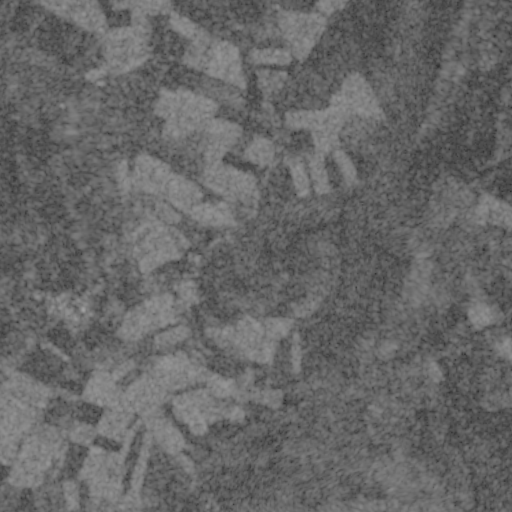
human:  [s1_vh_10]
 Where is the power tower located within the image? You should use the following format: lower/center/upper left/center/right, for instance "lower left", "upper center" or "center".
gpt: The power tower is located in the upper left of the image.
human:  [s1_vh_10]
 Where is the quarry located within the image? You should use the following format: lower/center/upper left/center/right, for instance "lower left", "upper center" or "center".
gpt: The quarry is located in the lower center of the image.
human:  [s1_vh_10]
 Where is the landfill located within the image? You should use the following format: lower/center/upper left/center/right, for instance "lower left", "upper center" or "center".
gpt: There is no landfill in the image.

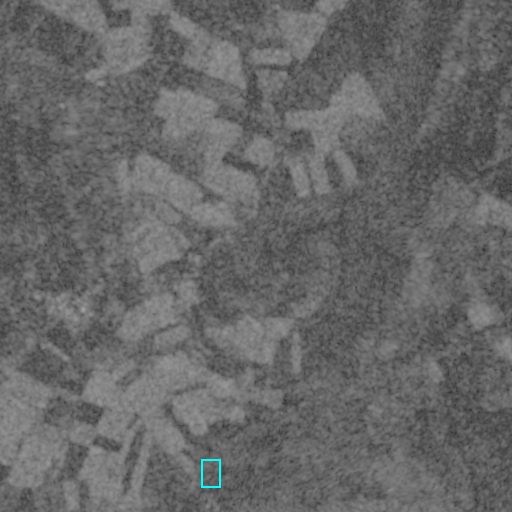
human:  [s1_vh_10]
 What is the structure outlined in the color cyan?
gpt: The structure outlined in cyan is a park.
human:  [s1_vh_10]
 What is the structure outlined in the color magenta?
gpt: There is no magenta outline.